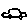
Label: car